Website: walmart
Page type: billing-address
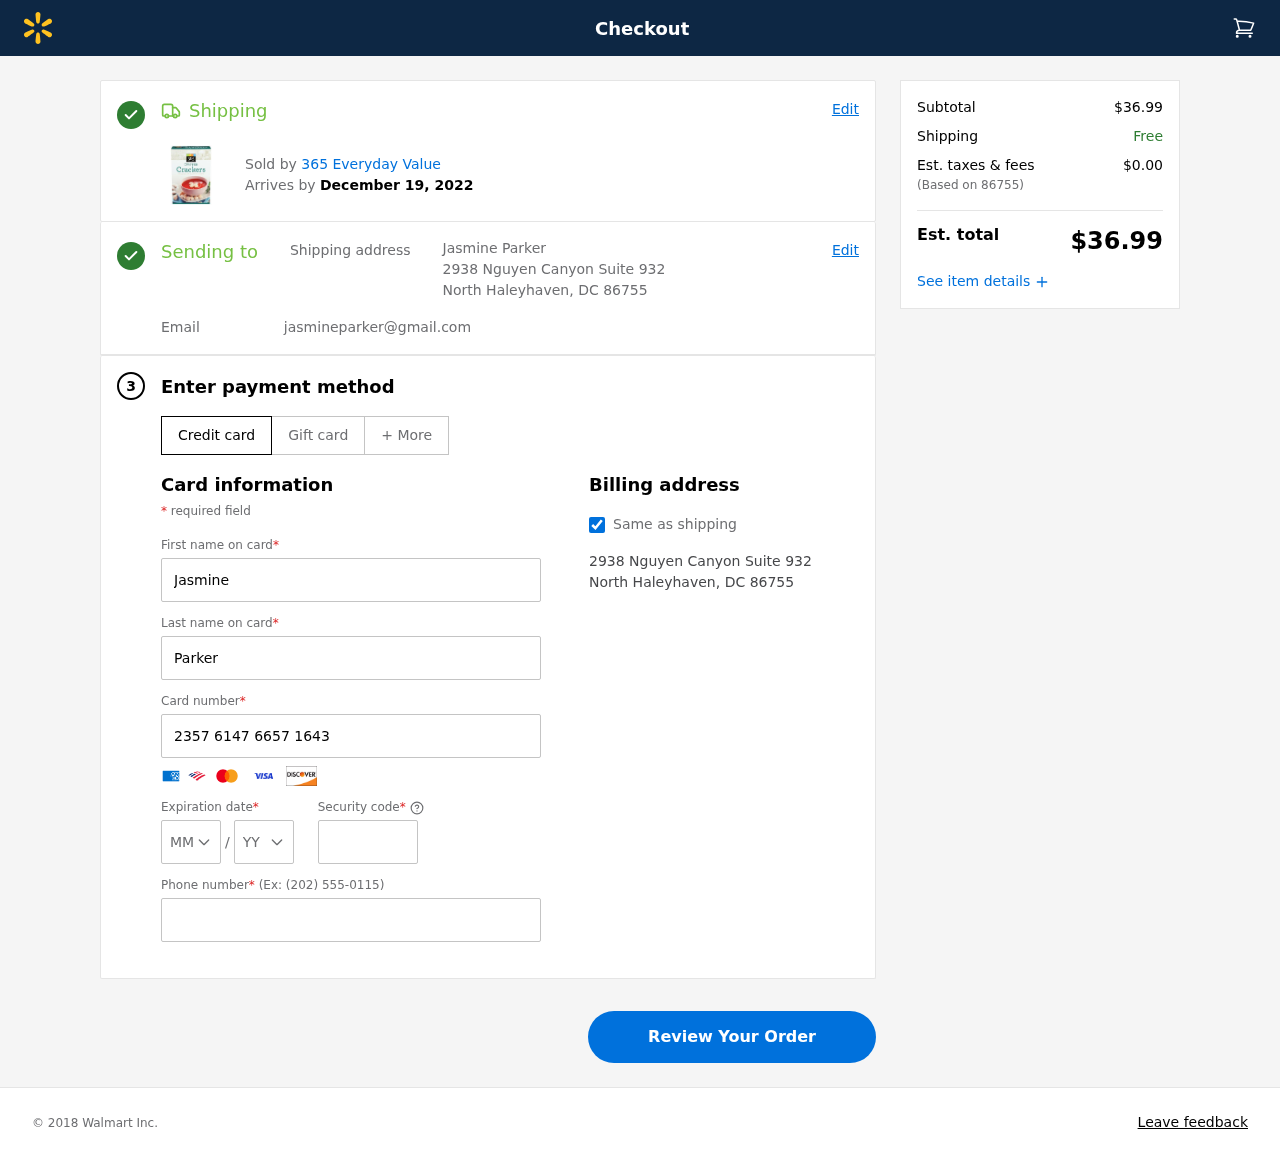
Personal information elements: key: PII_CARD_CVV
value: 022
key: PII_CARD_EXPIRY_MONTH
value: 12
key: PII_CARD_EXPIRY_YEAR
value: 30
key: PII_CARD_NUMBER
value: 2357 6147 6657 1643
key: PII_CITY_STATE_ZIP
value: North Haleyhaven, DC 86755
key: PII_EMAIL
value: jasmineparker@gmail.com
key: PII_FIRSTNAME
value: Jasmine
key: PII_FULLNAME
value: Jasmine Parker
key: PII_LASTNAME
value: Parker
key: PII_PHONE
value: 4634242866
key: PII_POSTCODE
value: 86755
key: PII_STREET
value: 2938 Nguyen Canyon Suite 932
Product elements: key: PRODUCT1_BRAND
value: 365 Everyday Value
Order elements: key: ORDER_DELIVERY_DATE
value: December 19, 2022
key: ORDER_SUBTOTAL
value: $36.99
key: ORDER_TAX
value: $0.00
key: ORDER_TOTAL
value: $36.99